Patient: sex F, age 56
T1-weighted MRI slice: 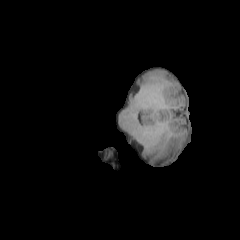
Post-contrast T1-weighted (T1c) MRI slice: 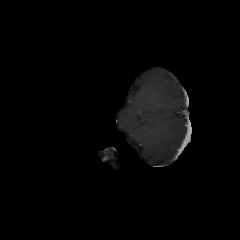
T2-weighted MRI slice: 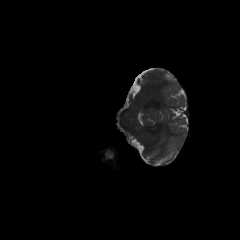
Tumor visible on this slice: no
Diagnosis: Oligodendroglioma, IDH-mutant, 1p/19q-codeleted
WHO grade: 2